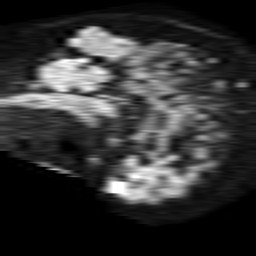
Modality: TRACE
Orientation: sagittal
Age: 70
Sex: male
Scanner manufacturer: philips
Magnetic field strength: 1.5 T
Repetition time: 4.6 s
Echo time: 0.08528 s